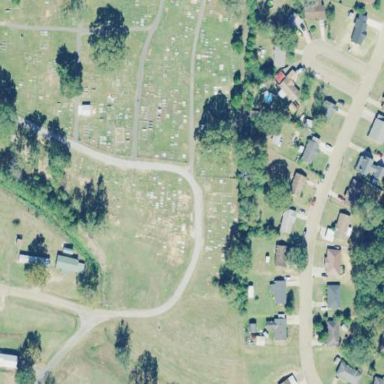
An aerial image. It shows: Cemetery.